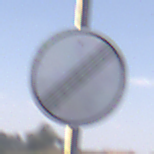
Verkehrszeichen: EndeSaemtlicherBegrenzungen
Umgebung: Outdoor, Nature
Tageszeit: Midday
Wetter: PartlyCloudy
Licht: Natural
Jahreszeit: NotSpecified
Kontrast: HighContrast